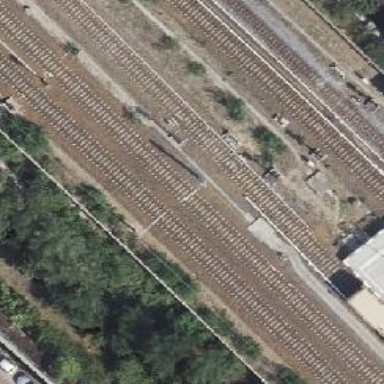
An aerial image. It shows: Railway signal.